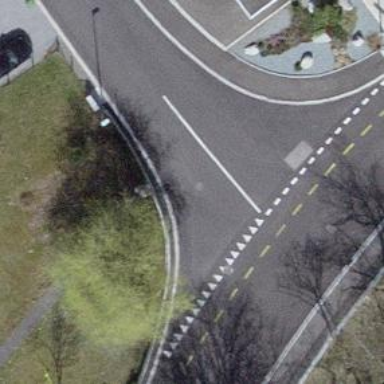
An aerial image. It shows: Residential road with asphalt surface.